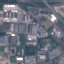
Land use / land cover class: Industrial